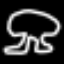
Label: frog